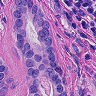
Metastatic tissue present: yes